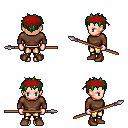
a pixel art fantasy rpg character, female body template, human, light skin, brown long-sleeve shirt, gold greaves, green bedhead hairstyle, red bandana, brown shoes, spear, four views (front, back, left, right), 2x2 character sprite sheet, small pixel art, hard edges, no anti-aliasing